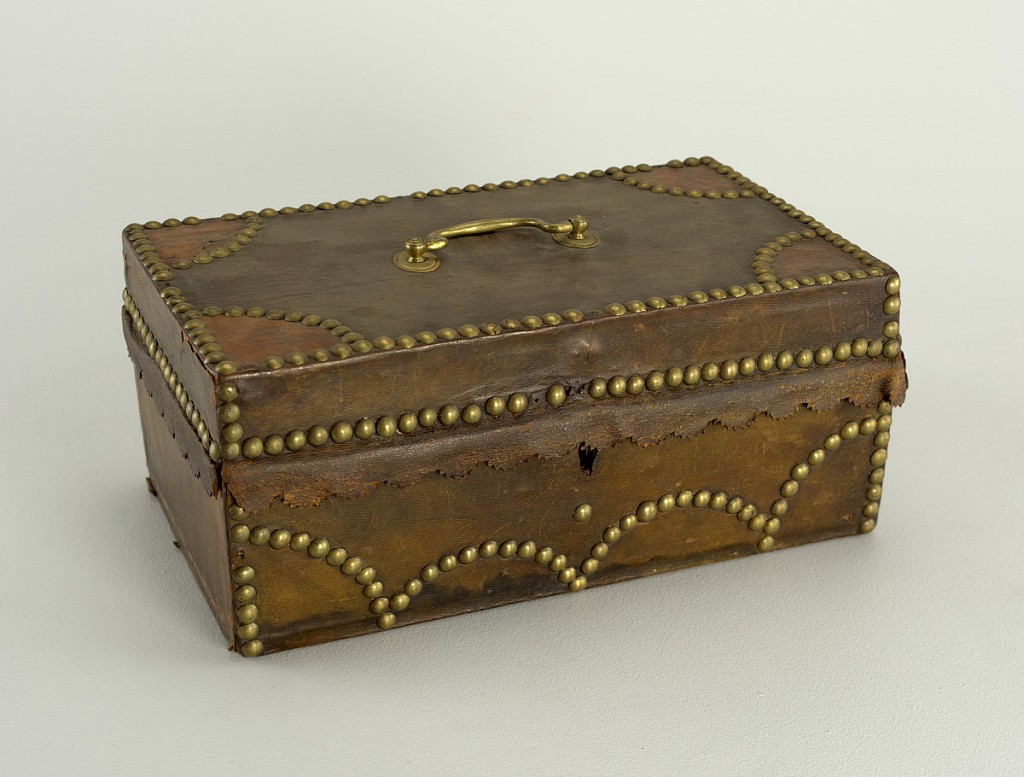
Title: Chest
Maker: Stephen Rockwell
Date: ca. 1825
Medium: Leather, wood, brass, paper
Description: Rectangular box with lock hinged lid: scalloped flap of leather with pinked edge extends from front and sides of lid. Covered with brown leather held down by round-headed brass tacks in edging rows, and scallop patterns. Quarter circles of tan leather, edged with brass tacks, in four corners of top. Bail handle in center of top. Lined with pale blue paper.

American